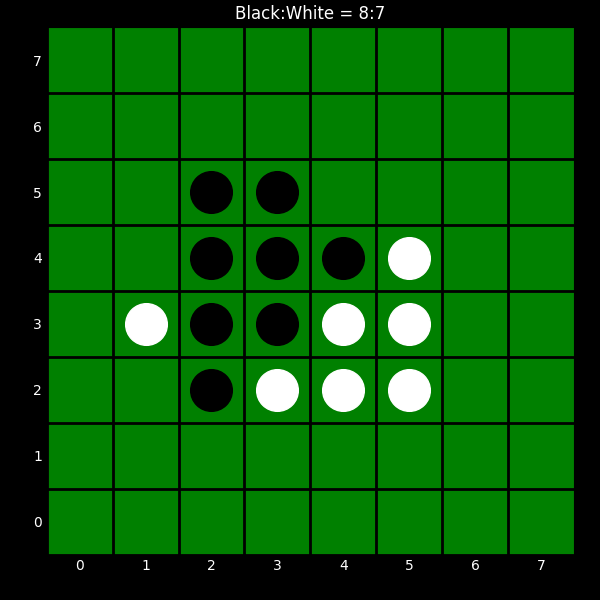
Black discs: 8
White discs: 7